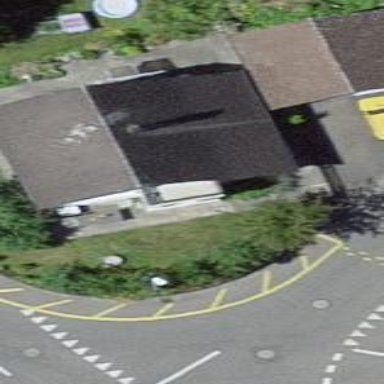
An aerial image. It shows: Building with tile roof.